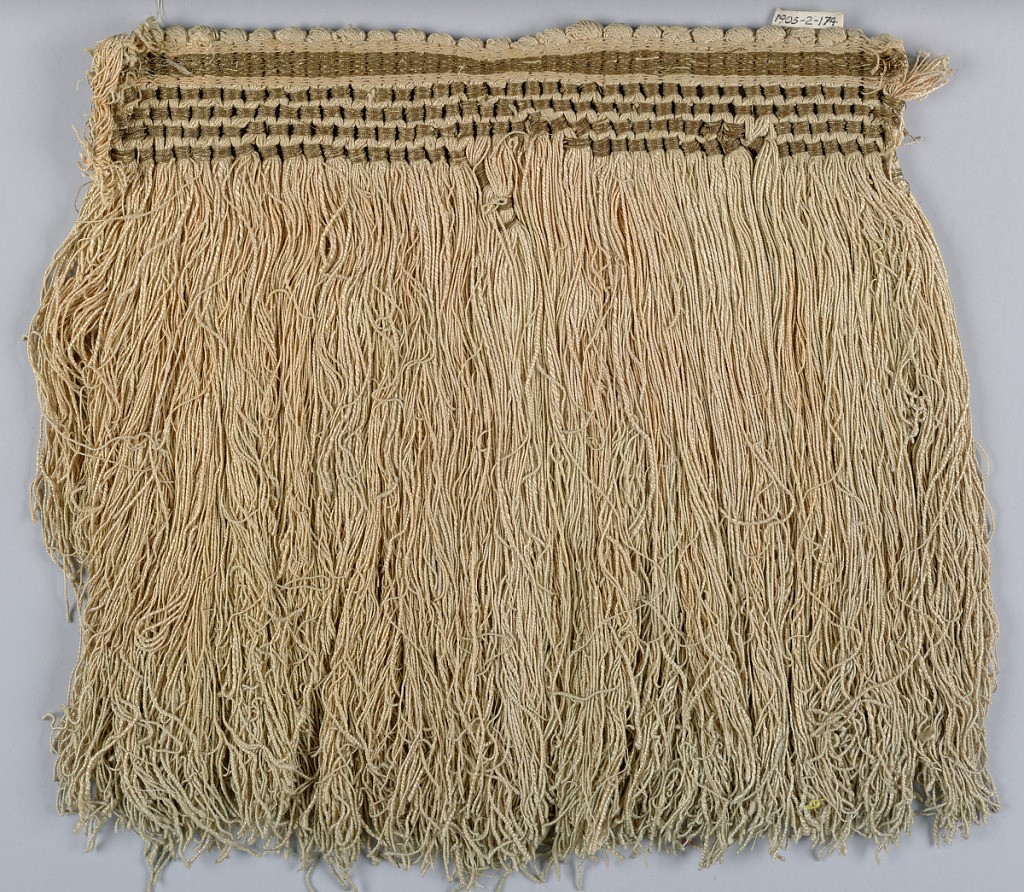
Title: Fringe
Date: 17th century
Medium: silk, metallic thread (gold strips wound on a silk core) Technique: soumak weave
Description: Pink and metallic gold fringe with a soumak heading. Trellis design in gold metallic thread above a skirt of twisted threads.